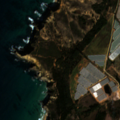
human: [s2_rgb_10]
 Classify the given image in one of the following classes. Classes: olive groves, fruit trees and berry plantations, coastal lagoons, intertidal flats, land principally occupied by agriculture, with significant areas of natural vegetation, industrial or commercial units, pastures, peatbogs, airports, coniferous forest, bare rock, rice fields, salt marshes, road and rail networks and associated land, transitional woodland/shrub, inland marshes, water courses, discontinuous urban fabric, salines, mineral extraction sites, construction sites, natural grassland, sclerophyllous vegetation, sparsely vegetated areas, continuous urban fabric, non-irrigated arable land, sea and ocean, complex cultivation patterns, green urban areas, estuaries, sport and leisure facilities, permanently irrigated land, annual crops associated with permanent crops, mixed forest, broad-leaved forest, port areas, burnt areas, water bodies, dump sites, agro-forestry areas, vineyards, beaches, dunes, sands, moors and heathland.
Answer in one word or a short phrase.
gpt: non-irrigated arable land, land principally occupied by agriculture, with significant areas of natural vegetation, sclerophyllous vegetation, sea and ocean